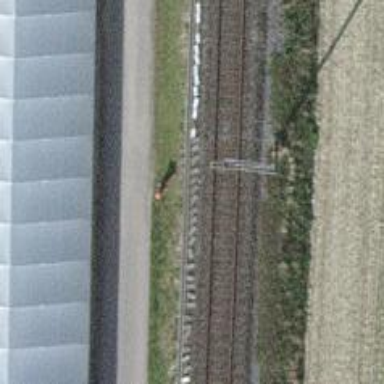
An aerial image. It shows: Single railway track with electrified contact line.